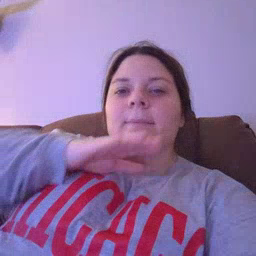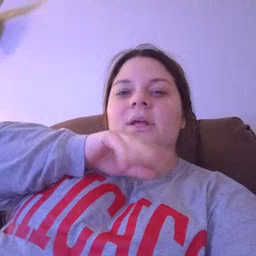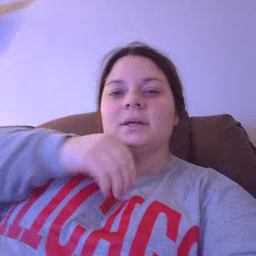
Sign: pig